Aerial crown-view tile of a tropical tree (Barro Colorado Island, Panama), acquired 20241014:
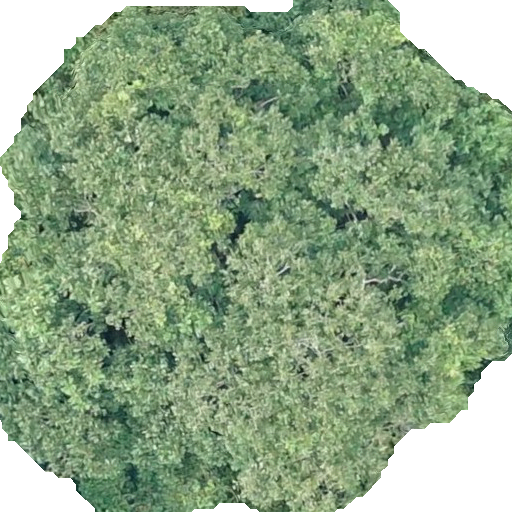
Species: Dipteryx oleifera
GBIF accepted scientific name: Dipteryx oleifera
Crown area: 361.613 m²